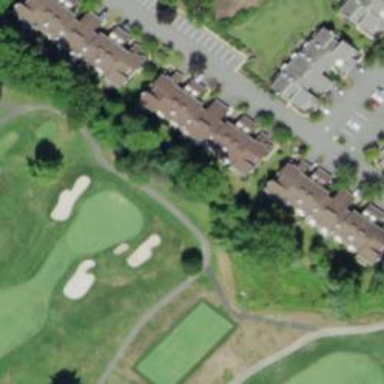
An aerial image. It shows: Pathway for golfing.